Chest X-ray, PA view. Patient: 69 years old, sex M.
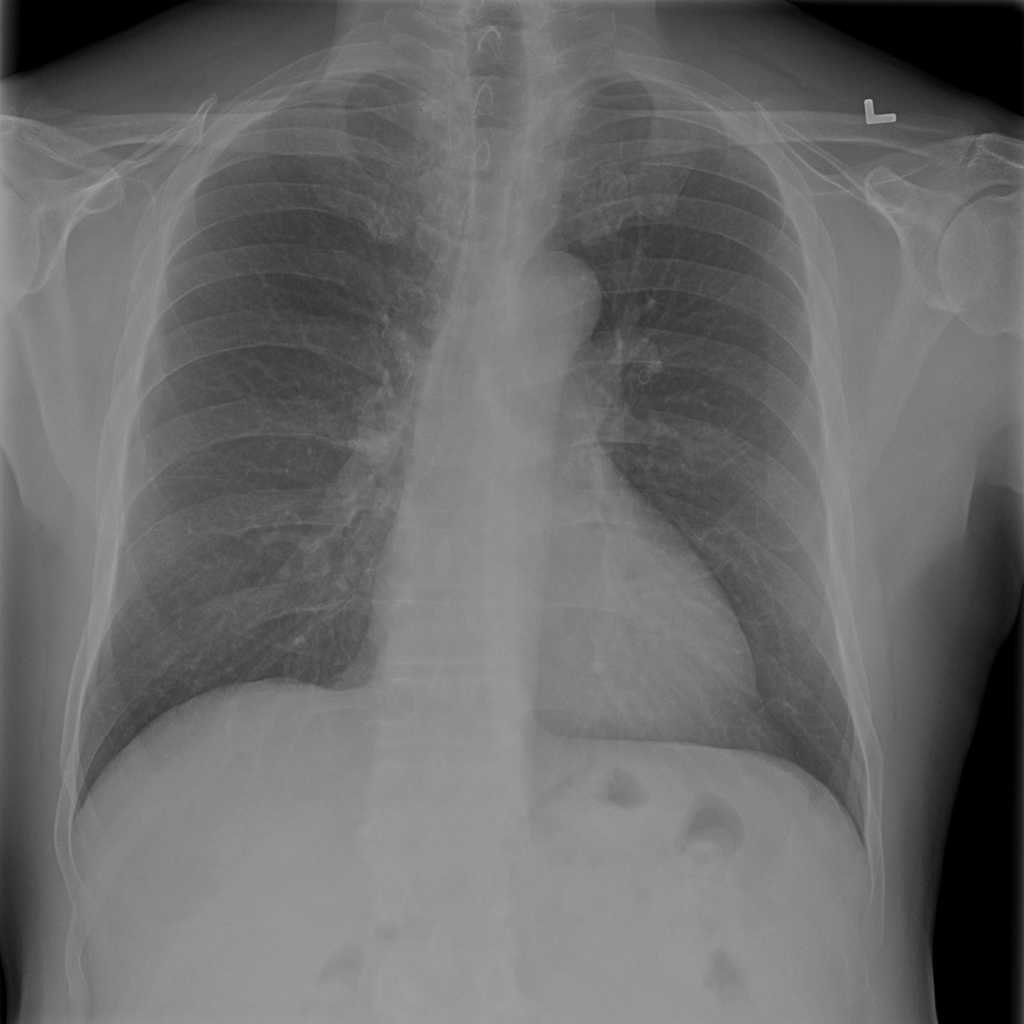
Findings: No Finding